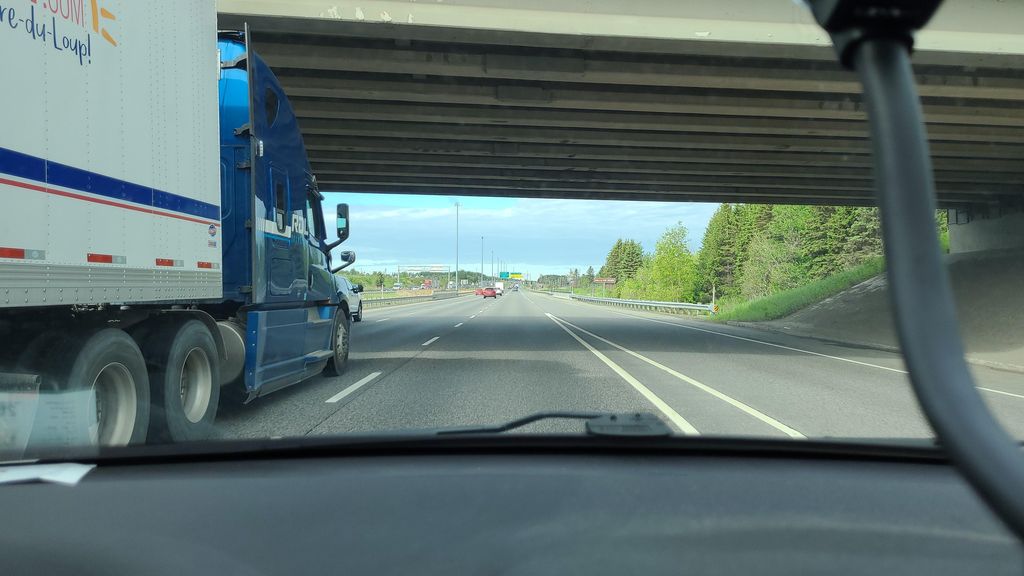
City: quebec_city